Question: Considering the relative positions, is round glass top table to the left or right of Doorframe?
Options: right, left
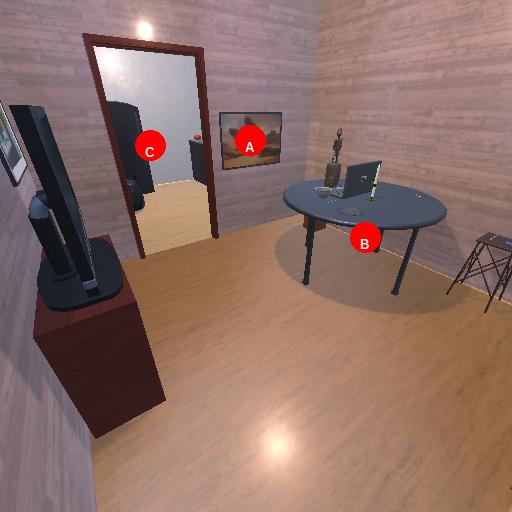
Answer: right